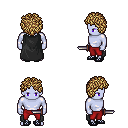
a pixel art fantasy rpg character, male body template, dark elf, purple skin, black cape, red pants, blonde curly afro hairstyle, ghillies, dagger, four views (front, back, left, right), 2x2 character sprite sheet, small pixel art, hard edges, no anti-aliasing